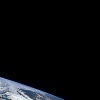
Label: space